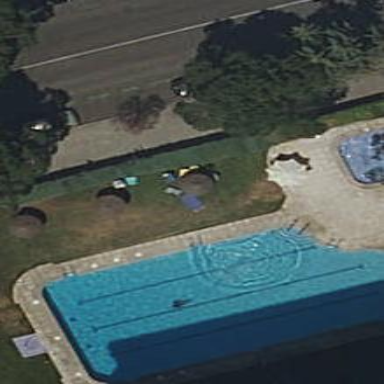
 perfect for swimming and other water activities."